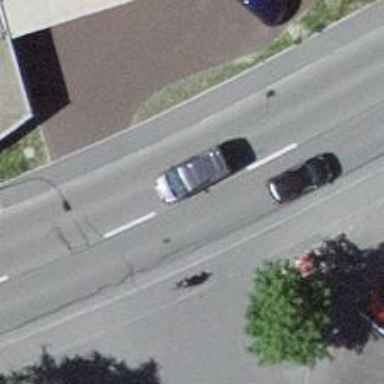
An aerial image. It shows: Secondary road with asphalt surface and sidewalks on both sides.